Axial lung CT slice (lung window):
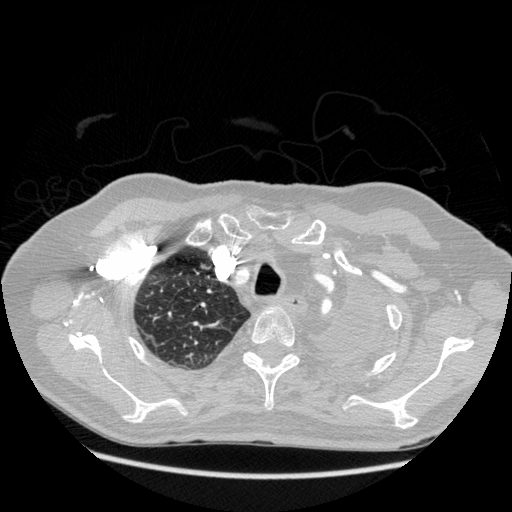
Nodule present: no